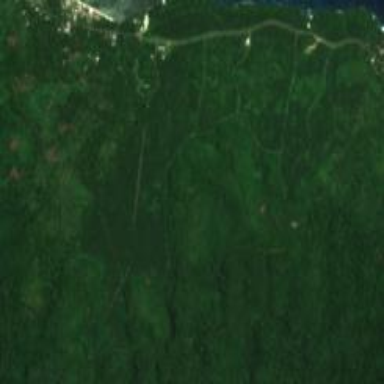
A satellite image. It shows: Orchard with oil palms trees as the main crop.